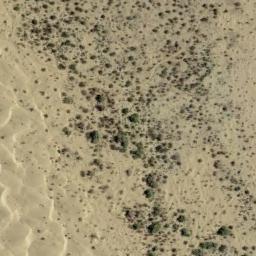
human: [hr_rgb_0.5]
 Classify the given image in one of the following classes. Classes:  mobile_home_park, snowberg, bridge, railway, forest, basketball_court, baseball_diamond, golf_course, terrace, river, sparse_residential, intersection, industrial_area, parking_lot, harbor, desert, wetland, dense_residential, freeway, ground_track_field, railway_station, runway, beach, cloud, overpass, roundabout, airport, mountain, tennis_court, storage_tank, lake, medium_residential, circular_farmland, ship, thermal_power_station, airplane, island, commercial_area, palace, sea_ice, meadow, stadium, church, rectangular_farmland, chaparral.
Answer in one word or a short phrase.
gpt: chaparral